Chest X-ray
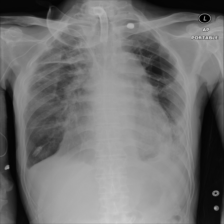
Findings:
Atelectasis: negative
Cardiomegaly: positive
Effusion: negative
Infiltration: negative
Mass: negative
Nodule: negative
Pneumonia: negative
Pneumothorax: negative
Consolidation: negative
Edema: negative
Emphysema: negative
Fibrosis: negative
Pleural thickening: negative
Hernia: negative